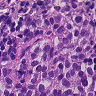
Metastatic tissue present: yes